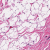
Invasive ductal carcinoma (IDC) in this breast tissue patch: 0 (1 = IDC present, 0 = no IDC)